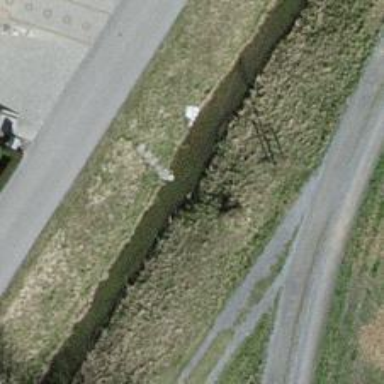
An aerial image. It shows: Drain that serves as waterway.